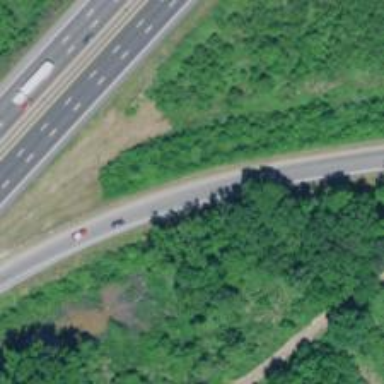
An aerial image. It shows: Asphalt motorway link.